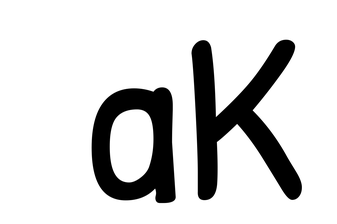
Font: PatrickHand-Regular